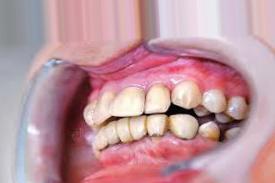
Condition: Tooth Discoloration